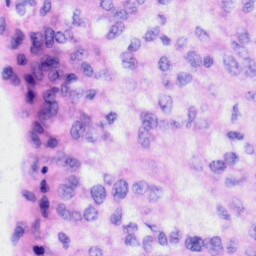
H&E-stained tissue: Liver